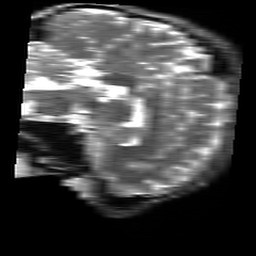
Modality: T2w
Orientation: sagittal
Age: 27
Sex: male
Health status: healthy
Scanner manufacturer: siemens
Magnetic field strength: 3 T
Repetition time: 4.01 s
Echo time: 0.116 s